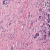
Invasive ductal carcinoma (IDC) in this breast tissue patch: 1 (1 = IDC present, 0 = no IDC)